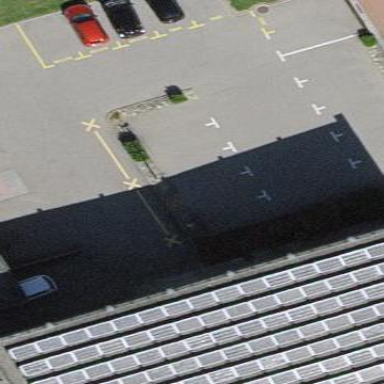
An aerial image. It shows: Parking area with asphalt surface.